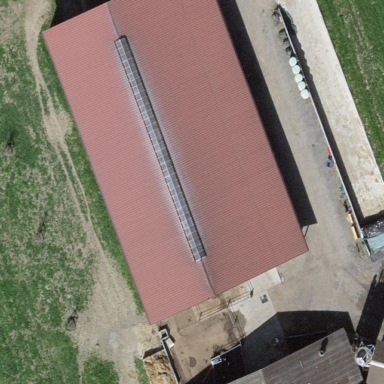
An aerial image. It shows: Farm building.